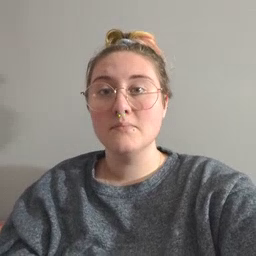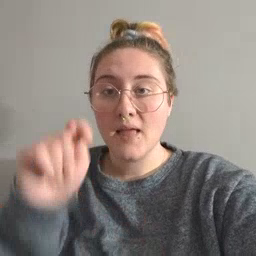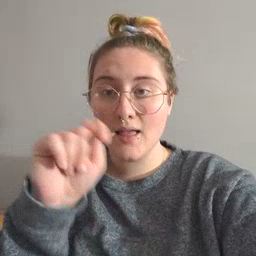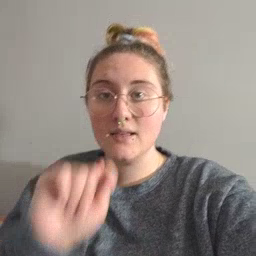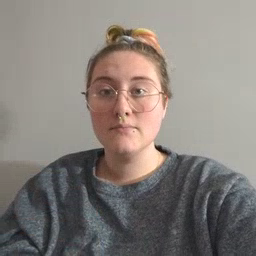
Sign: potty